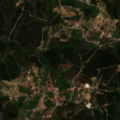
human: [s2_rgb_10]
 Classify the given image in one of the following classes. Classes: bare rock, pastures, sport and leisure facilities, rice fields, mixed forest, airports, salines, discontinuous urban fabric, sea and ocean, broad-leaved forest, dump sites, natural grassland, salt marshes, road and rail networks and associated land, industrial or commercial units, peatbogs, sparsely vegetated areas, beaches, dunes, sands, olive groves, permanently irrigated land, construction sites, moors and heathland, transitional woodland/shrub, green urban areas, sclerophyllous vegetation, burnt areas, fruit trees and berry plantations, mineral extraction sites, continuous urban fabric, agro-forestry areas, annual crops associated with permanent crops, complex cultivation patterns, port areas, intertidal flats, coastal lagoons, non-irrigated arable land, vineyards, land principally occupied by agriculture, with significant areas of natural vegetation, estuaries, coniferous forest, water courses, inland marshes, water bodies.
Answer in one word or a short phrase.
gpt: annual crops associated with permanent crops, moors and heathland, transitional woodland/shrub